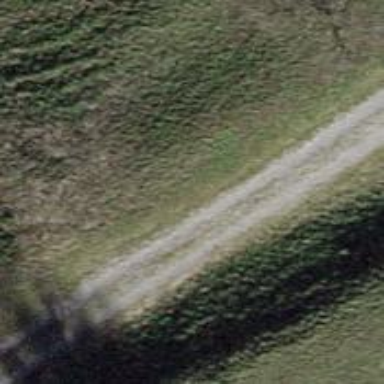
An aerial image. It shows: Dirt track road.